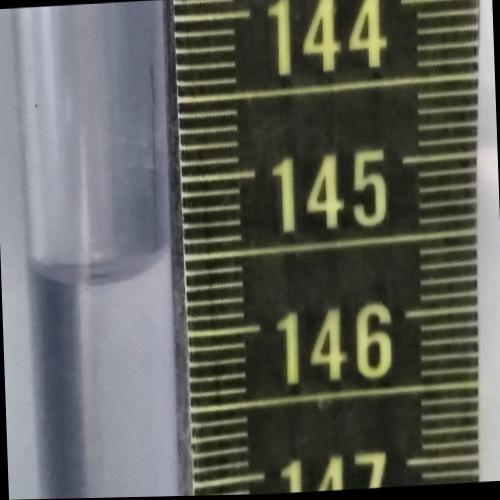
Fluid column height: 145.6 cm